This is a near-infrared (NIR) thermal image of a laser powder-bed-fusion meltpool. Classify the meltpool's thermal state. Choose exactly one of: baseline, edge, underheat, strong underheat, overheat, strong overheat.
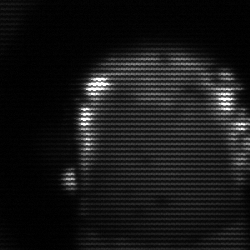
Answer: baseline